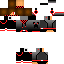
A female skeleton skin with dark skin, wearing brown helmet dressed in a red robe top and red pants, featuring a closed mouth.